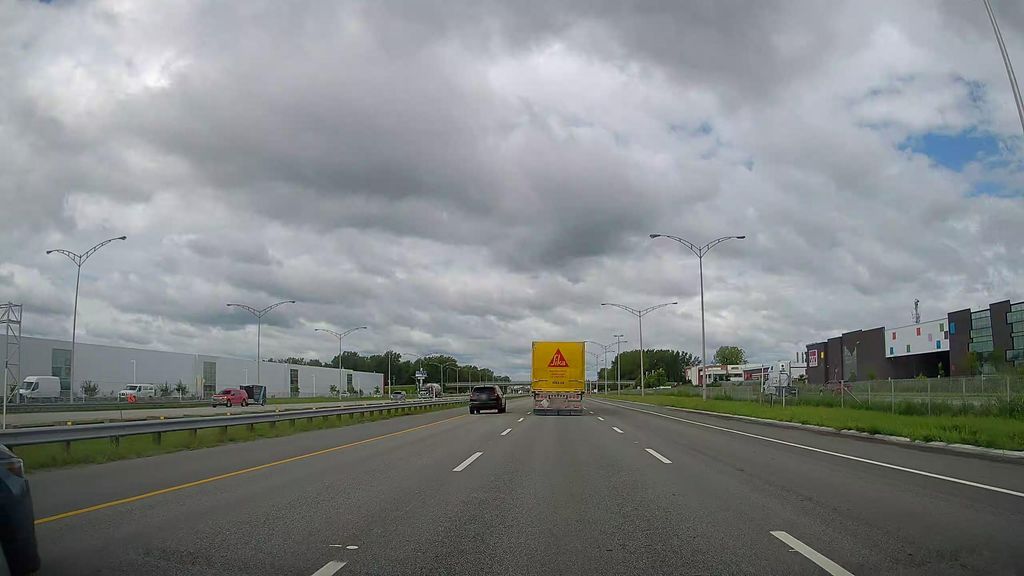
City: montreal